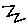
Label: zigzag